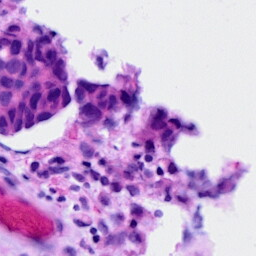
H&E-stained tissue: Ovarian